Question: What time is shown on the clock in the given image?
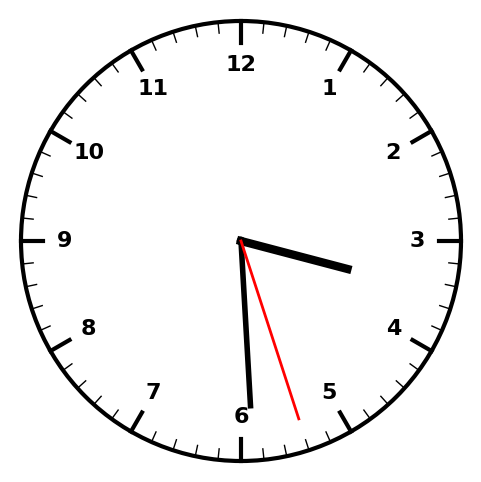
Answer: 03:29:27